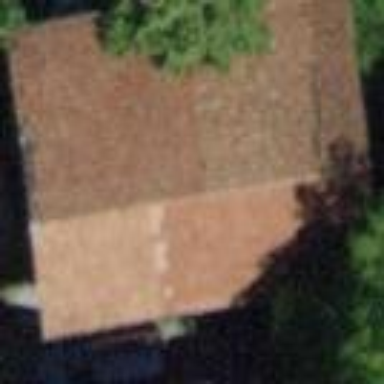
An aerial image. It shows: Rural barn.